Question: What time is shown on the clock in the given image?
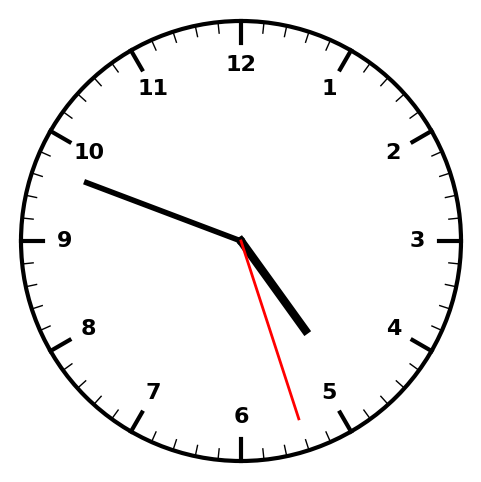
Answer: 04:48:27